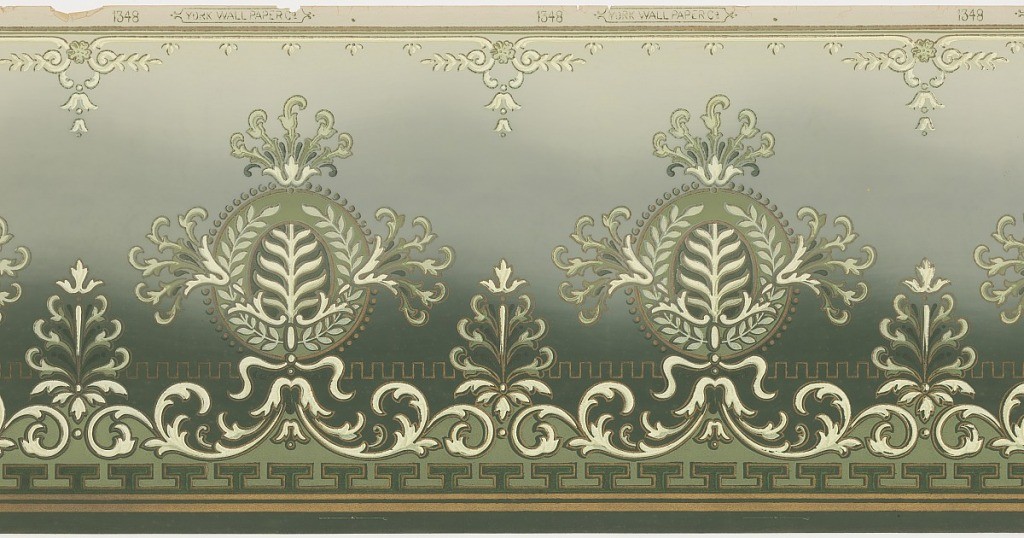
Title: Frieze
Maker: York Wall Paper Company, 1895
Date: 1905–1915
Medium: Machine-printed paper
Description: Large round foliate medallion alternating with anthemia. Greek key or dentil motif runs along bottom of medallions. Printed on blue ground which is darker at the bottom, getting lighter at the top.